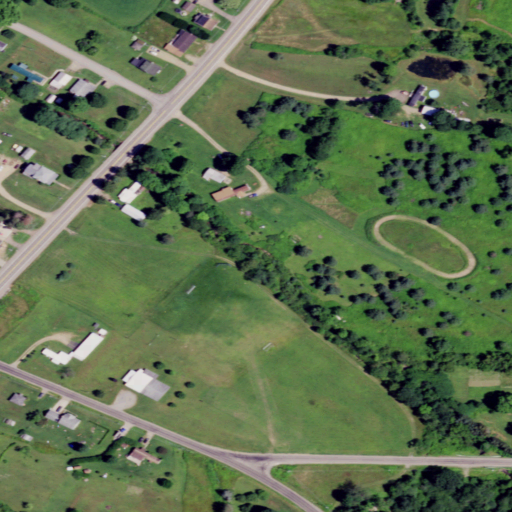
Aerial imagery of valley in New York named Mead Hollow containing pasture, open development, low intensity development, deciduous forest, medium intensity development, and mixed forest